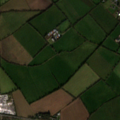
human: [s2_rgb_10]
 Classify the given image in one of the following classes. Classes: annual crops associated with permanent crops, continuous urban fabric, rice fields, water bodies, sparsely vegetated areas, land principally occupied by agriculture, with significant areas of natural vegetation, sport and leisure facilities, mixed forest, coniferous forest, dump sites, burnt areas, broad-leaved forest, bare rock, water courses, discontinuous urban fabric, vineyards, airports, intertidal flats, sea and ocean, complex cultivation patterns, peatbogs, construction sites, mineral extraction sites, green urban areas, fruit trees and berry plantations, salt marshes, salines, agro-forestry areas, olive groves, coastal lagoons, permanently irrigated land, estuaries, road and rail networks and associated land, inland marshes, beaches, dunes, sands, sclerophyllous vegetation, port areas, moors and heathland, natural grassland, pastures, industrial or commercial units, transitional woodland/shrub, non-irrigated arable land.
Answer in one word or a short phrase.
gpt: non-irrigated arable land, pastures